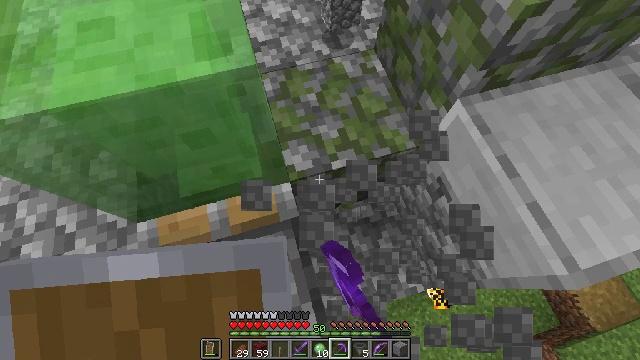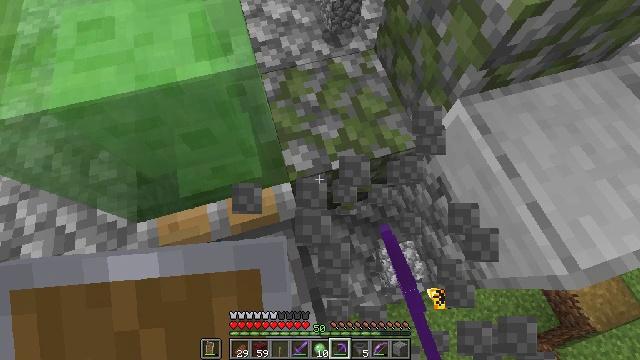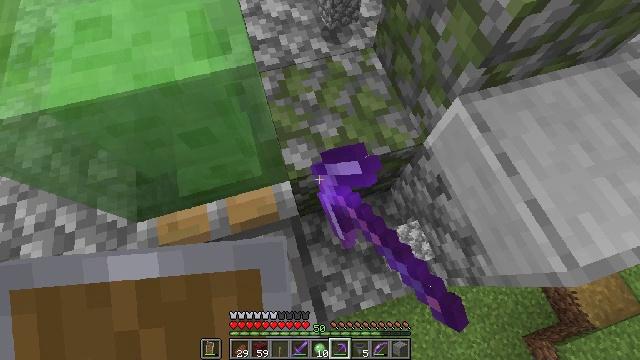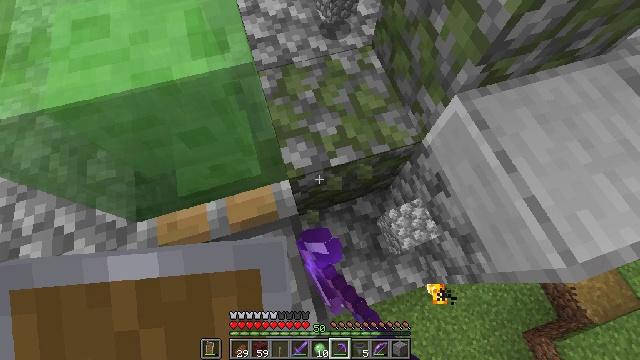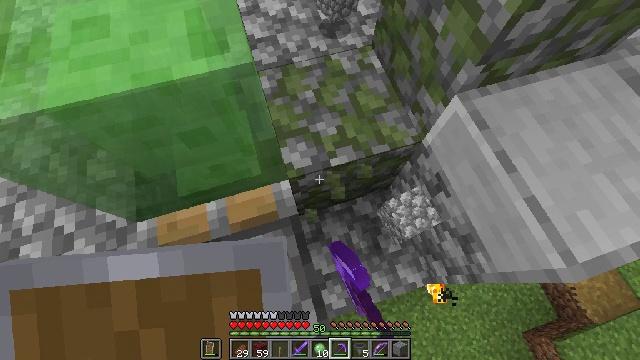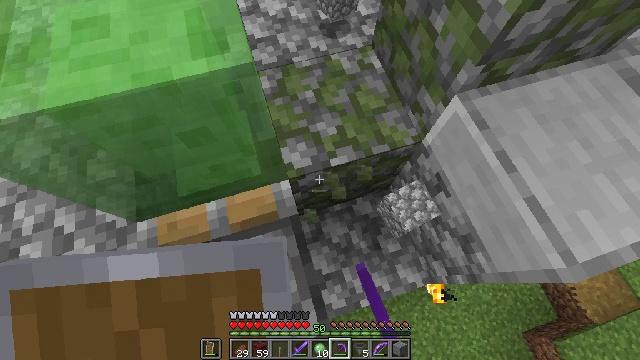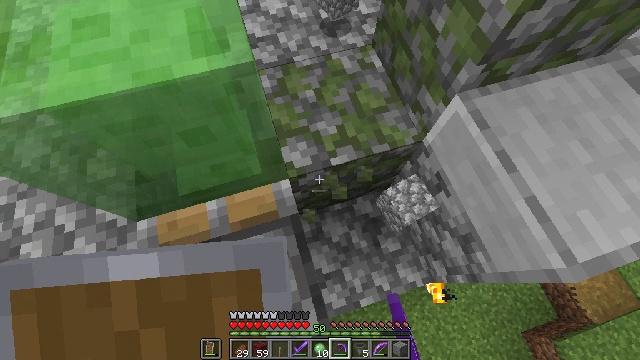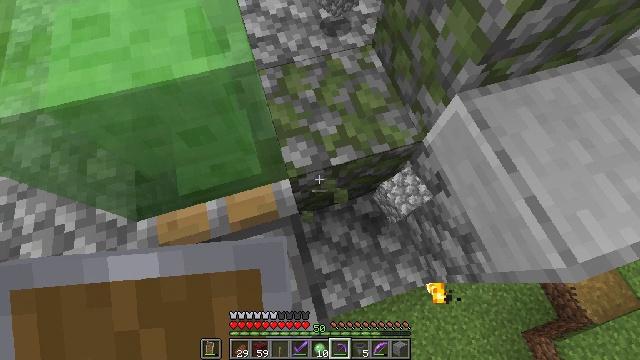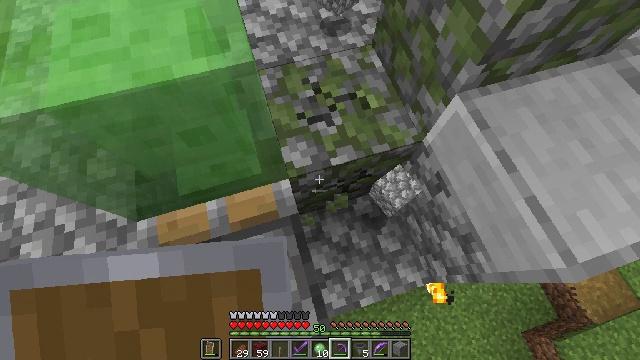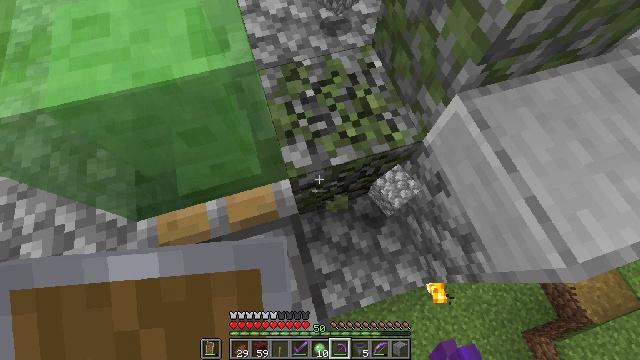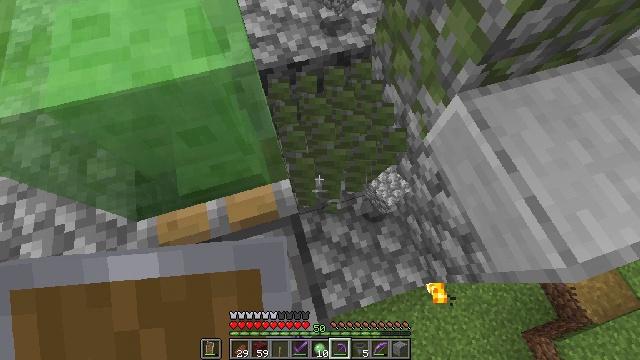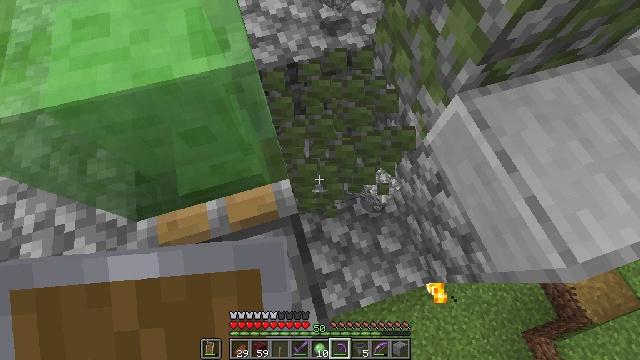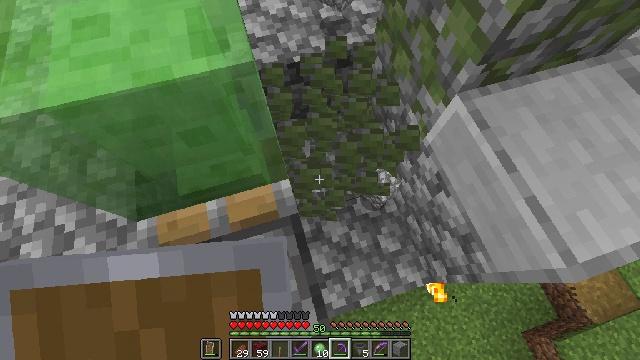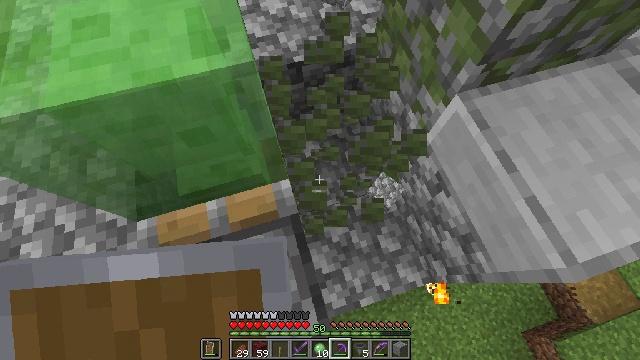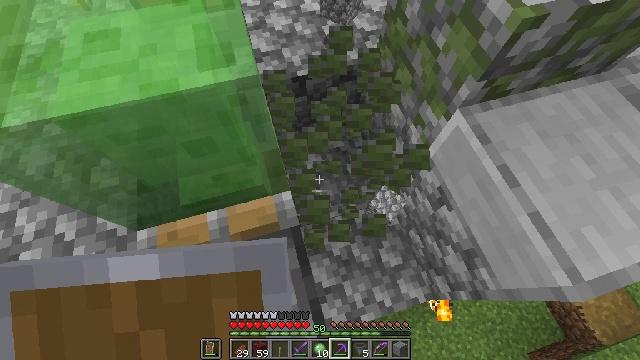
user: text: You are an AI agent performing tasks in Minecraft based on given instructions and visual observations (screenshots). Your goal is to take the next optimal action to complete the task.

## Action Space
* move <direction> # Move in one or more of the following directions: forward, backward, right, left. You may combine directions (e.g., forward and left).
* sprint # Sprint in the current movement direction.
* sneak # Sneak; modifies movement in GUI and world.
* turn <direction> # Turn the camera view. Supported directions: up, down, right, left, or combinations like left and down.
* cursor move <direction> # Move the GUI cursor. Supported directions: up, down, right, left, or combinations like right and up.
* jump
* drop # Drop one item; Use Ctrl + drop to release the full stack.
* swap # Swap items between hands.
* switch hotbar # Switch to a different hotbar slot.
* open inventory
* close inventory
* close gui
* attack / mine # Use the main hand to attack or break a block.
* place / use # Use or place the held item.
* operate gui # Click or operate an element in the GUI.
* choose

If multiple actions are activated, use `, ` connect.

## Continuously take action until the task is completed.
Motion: motion action
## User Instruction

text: Break the mossy cobblestone to gather materials.
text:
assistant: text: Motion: attack / mine
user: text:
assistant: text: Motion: attack / mine
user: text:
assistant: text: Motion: attack / mine
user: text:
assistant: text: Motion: attack / mine
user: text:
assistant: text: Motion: no_op
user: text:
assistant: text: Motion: no_op
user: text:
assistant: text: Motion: no_op
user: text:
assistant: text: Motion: attack / mine
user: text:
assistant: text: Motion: attack / mine
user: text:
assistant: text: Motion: attack / mine
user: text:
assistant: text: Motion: attack / mine
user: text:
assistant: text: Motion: no_op
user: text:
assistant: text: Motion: no_op
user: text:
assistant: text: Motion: turn up
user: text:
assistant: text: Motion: no_op